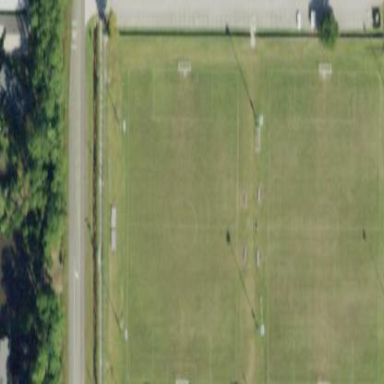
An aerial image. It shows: Soccer pitch with grass surface for leisure and sports.